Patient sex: M
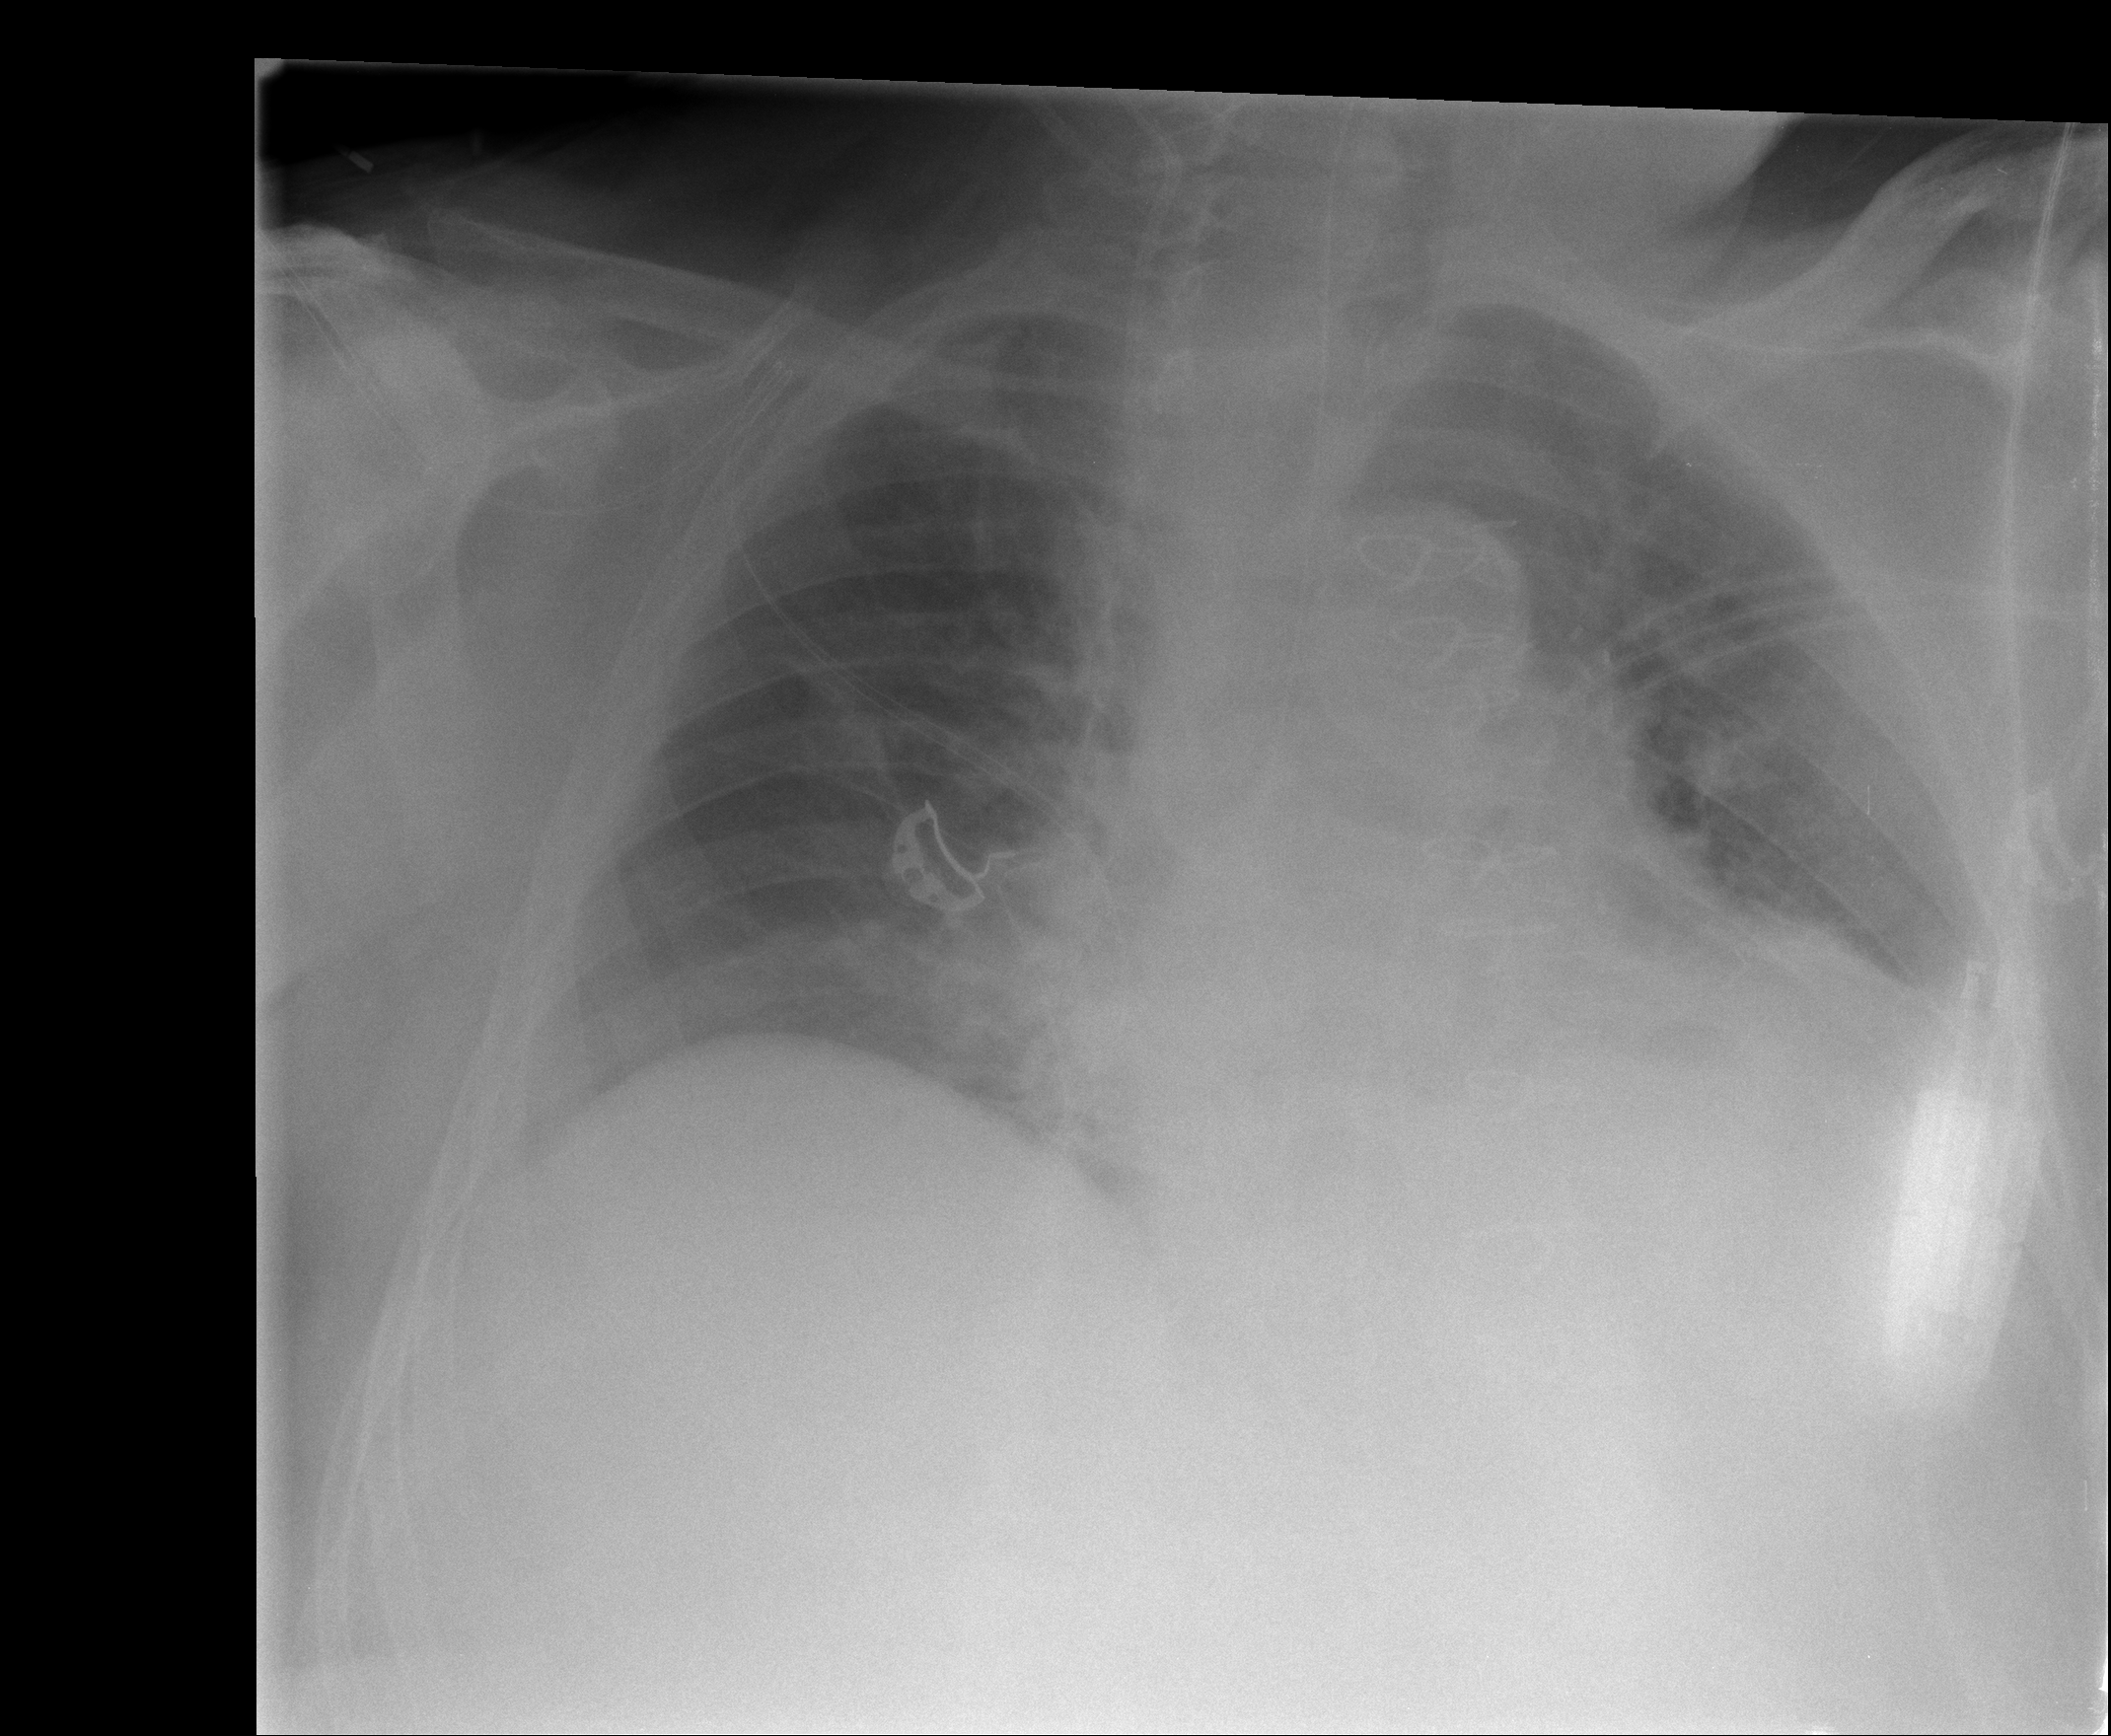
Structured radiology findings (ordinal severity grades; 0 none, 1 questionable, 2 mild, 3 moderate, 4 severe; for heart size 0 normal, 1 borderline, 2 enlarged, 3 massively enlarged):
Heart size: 2
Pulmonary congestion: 0
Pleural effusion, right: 0
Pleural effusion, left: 1
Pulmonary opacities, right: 0
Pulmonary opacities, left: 0
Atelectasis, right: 0
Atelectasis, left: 2